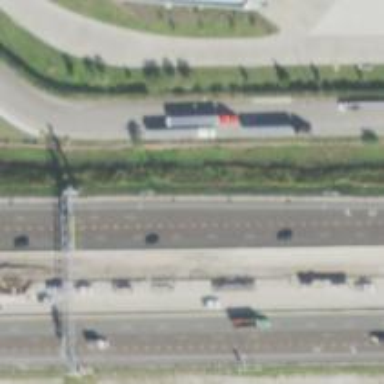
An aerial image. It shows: Motorway junction.